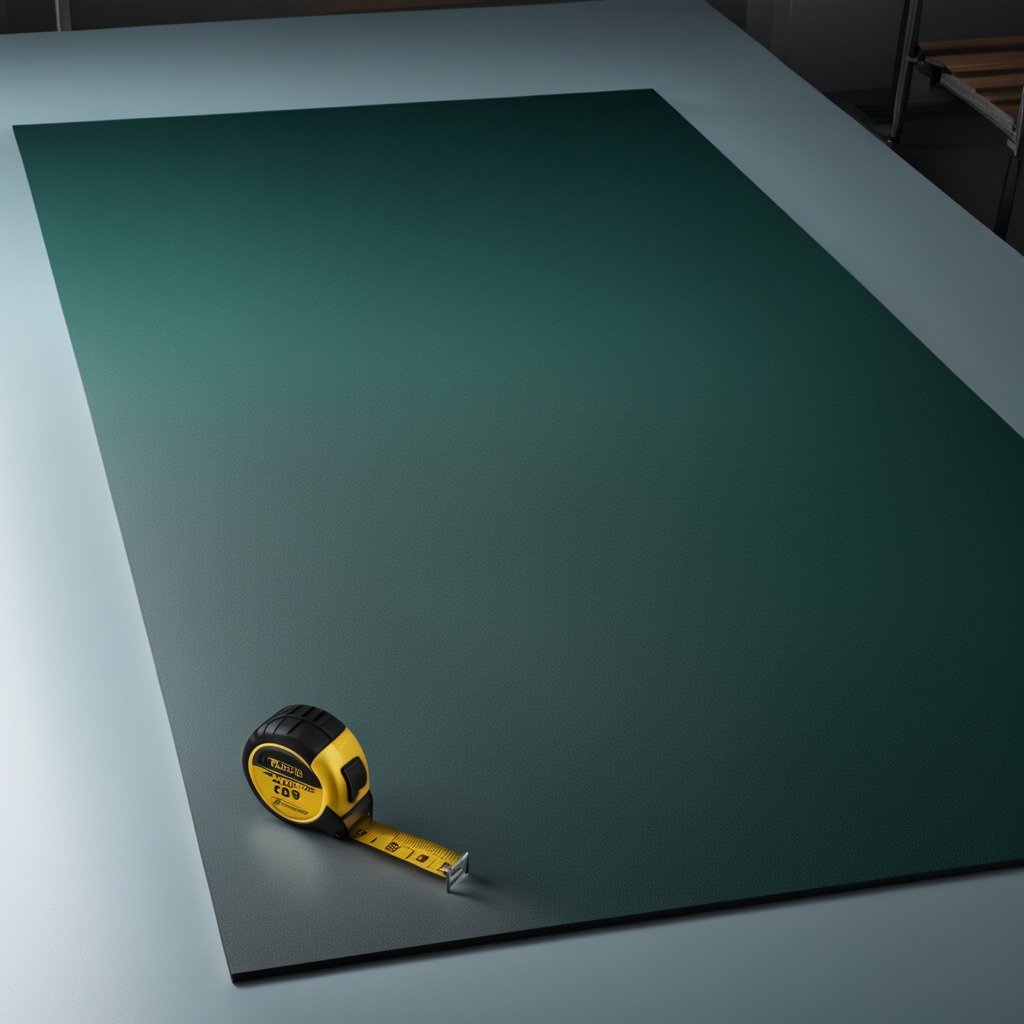
A measuring tape lies on the green rubber mat inside a workshop under bright overhead lighting crisp shadows high clarity worn but beneath the mat